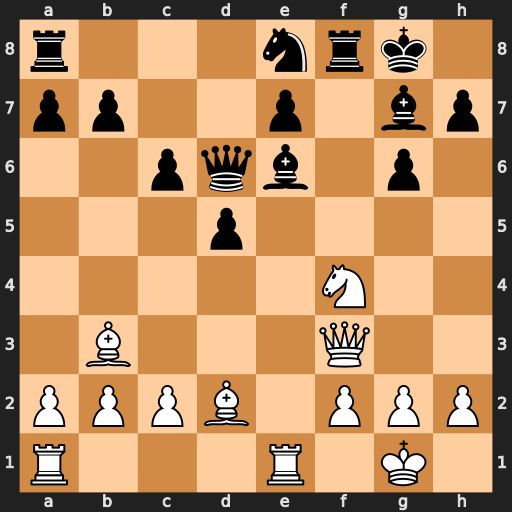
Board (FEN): r3nrk1/pp2p1bp/2pqb1p1/3p4/5N2/1B3Q2/PPPB1PPP/R3R1K1
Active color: w
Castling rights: -
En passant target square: -
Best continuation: Rxe6 Qxe6 Nxe6 Rxf3 gxf3